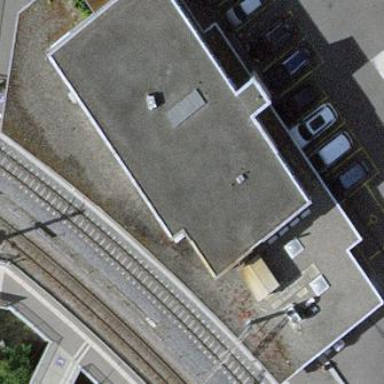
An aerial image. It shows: Close-up view of roof part of building.